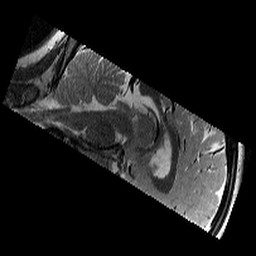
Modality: T2w
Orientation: sagittal
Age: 9
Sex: female
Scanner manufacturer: siemens
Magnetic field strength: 3 T
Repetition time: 9.23 s
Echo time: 0.067 s